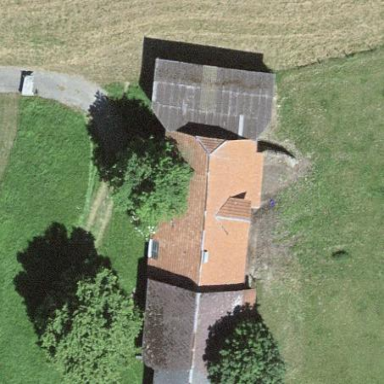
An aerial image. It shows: Barn.